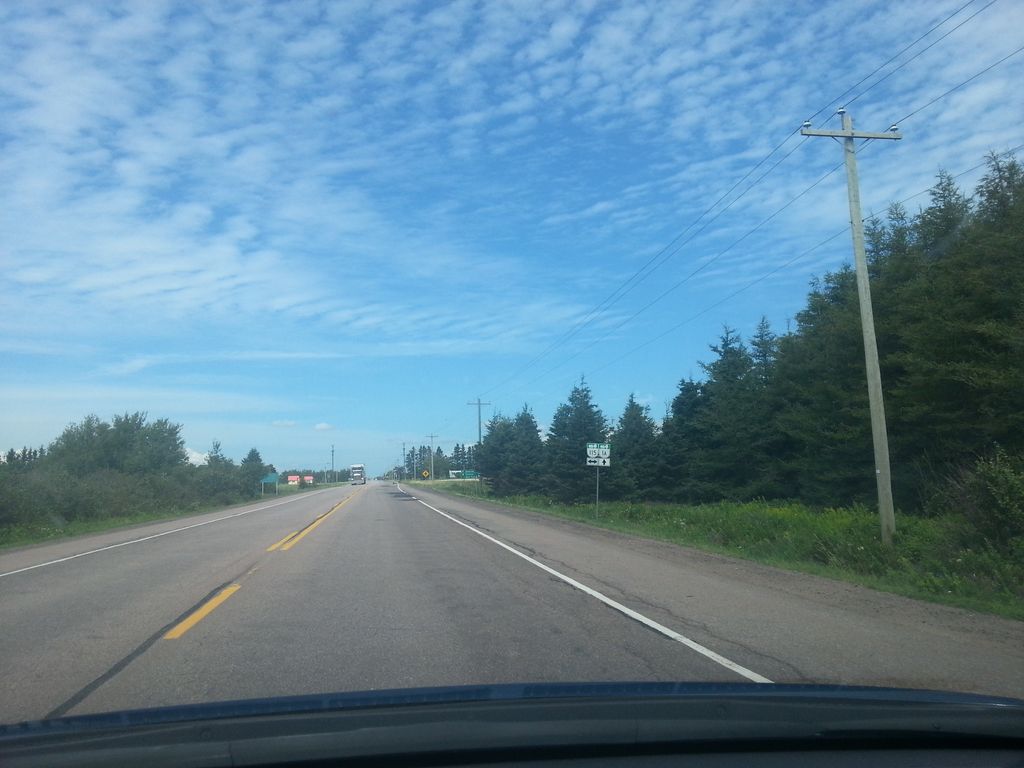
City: charlottetown